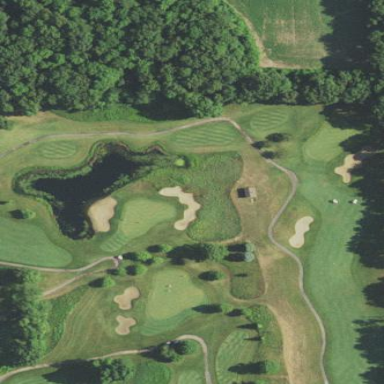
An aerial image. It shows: Picturesque scene of golf course with lateral water hazard.